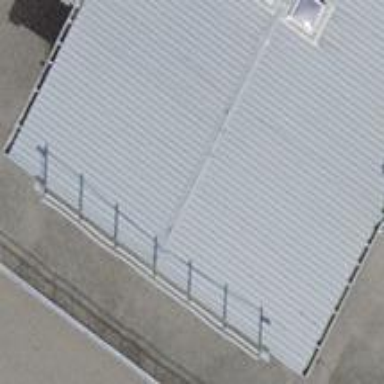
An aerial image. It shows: View of roof of building.